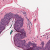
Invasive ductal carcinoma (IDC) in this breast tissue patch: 0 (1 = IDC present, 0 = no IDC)